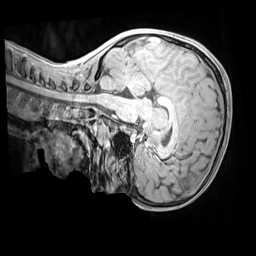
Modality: MP2RAGE
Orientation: sagittal
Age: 10
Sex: male
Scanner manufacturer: siemens
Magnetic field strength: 3 T
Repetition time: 4 s
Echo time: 0.00303 s